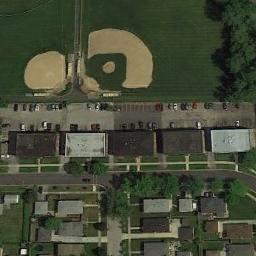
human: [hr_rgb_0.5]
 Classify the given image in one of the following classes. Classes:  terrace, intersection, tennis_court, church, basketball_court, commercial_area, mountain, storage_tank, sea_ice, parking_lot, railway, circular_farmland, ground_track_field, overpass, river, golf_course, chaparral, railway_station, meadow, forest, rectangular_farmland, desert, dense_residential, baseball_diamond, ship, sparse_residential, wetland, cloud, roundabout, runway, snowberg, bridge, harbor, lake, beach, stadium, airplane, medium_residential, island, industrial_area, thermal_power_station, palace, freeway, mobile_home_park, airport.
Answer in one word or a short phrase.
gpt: baseball_diamond